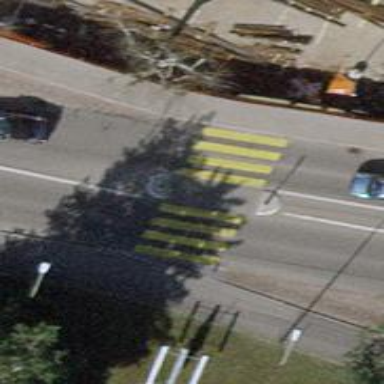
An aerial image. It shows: Zebra crossing with uncontrolled intersection and pedestrian island.